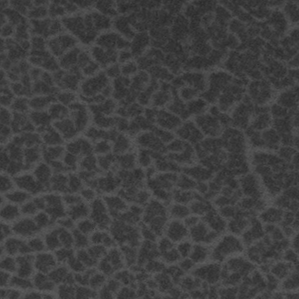
Label: frost